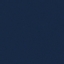
Land use / land cover: SeaLake